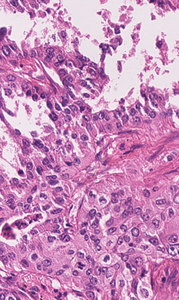
Tumor epithelial tissue: yes
Tumor-associated stroma tissue: yes
Normal tissue: no